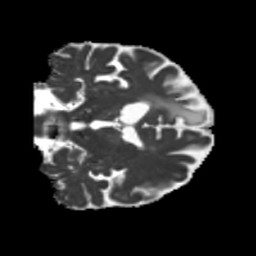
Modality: MD
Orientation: coronal
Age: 72
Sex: male
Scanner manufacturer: siemens
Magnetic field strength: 3 T
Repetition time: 5.25 s
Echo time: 0.08 s